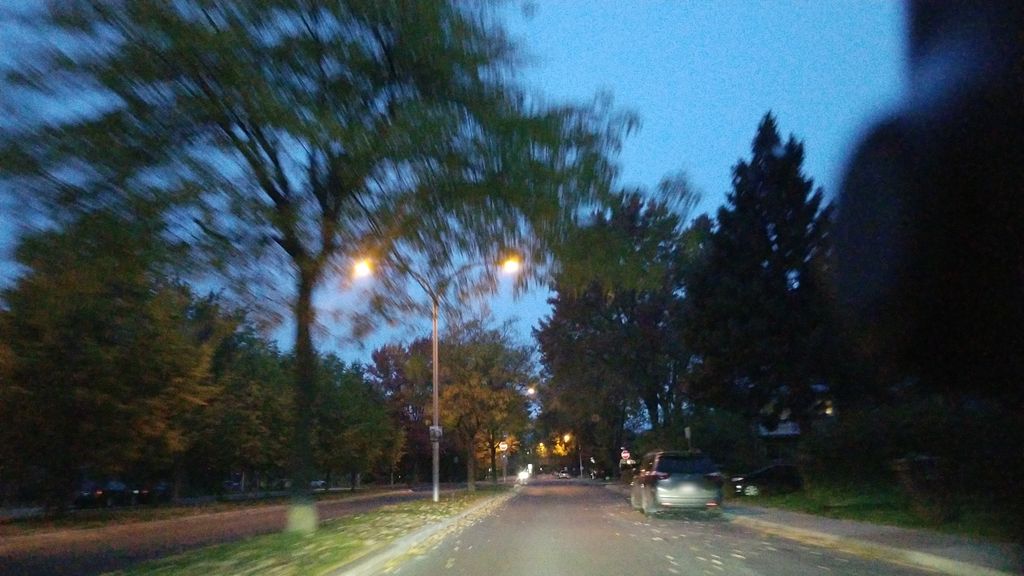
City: montreal